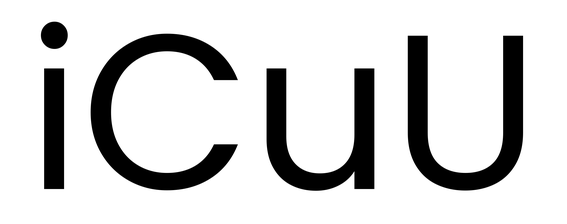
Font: Poppins-Regular